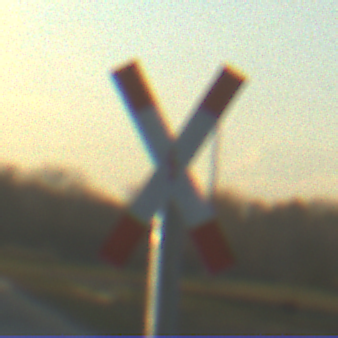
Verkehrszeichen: Andreaskreuz
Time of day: SunriseSunset
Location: Outdoor (RoadRail)
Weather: PartlyCloudy
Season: NotSpecified
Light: Natural